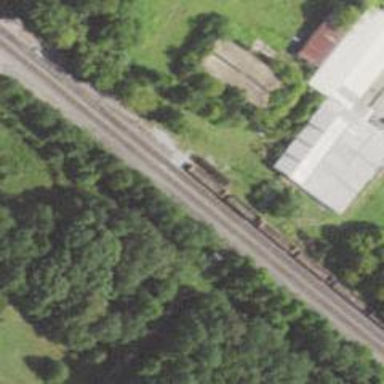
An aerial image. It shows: Railway siding for service.